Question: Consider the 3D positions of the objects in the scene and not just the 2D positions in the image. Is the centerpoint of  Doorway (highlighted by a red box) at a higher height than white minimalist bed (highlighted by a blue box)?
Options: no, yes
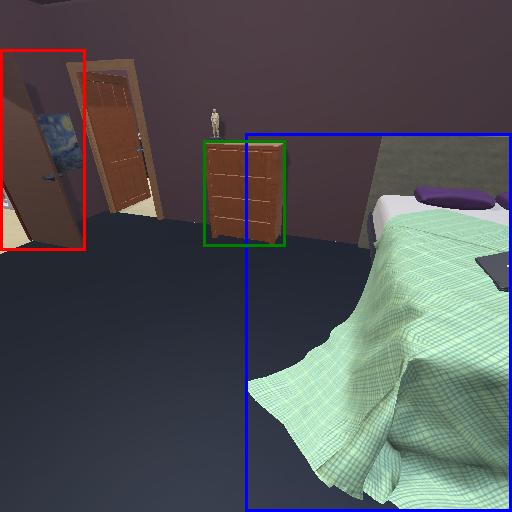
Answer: no